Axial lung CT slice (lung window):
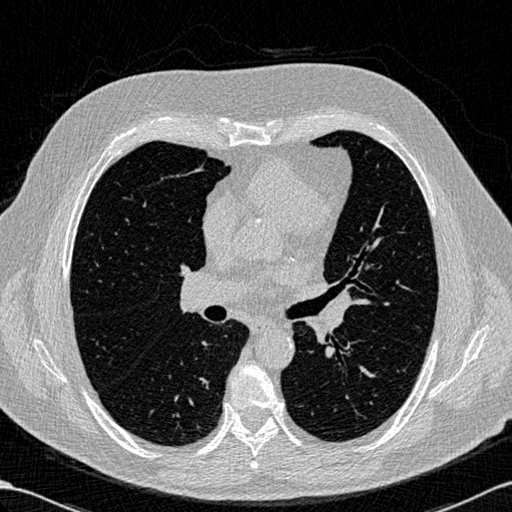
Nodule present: no